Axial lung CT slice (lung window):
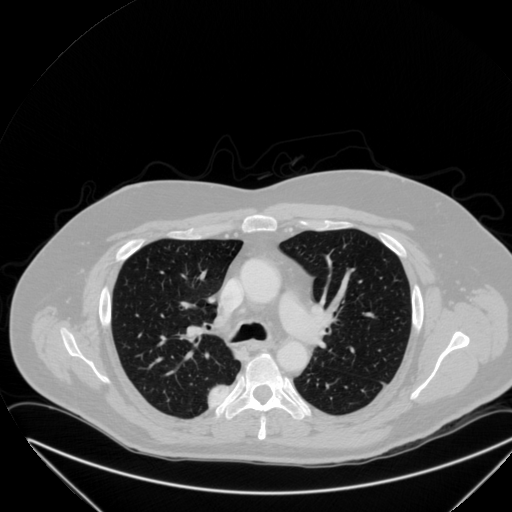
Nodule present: yes
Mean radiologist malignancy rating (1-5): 4